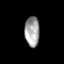
Tissue: prostate
Cell type: T cells
Senescence score: 0.1894
Nuclear area (px): 439
Mean DAPI intensity: 160.162